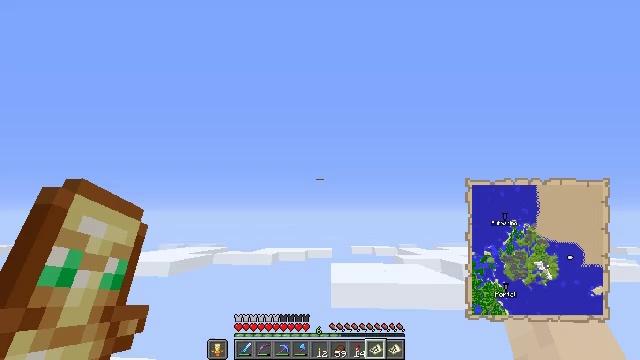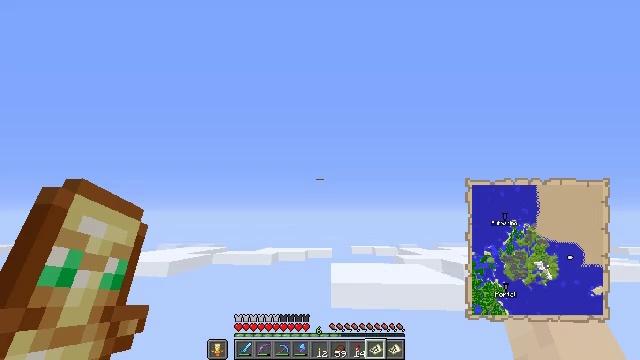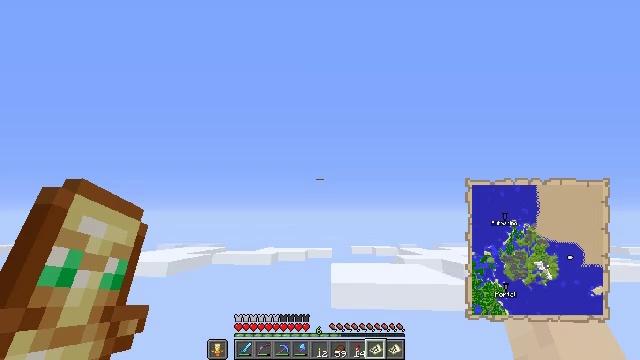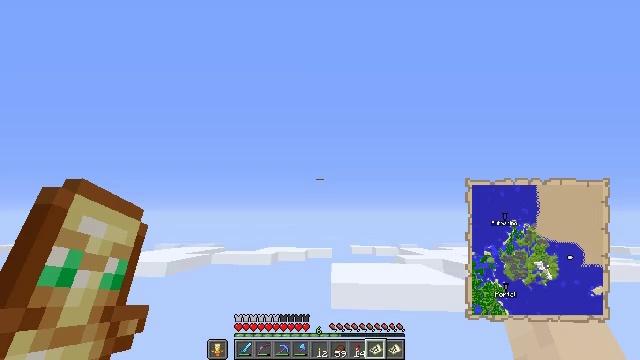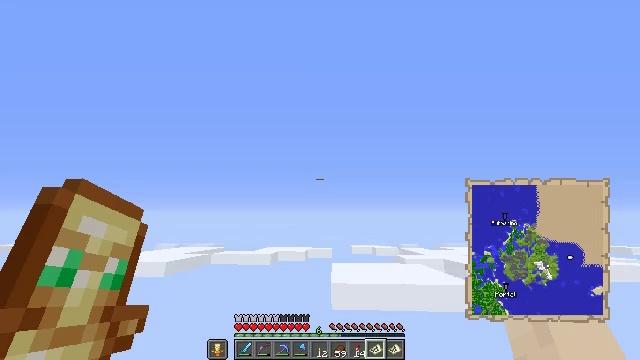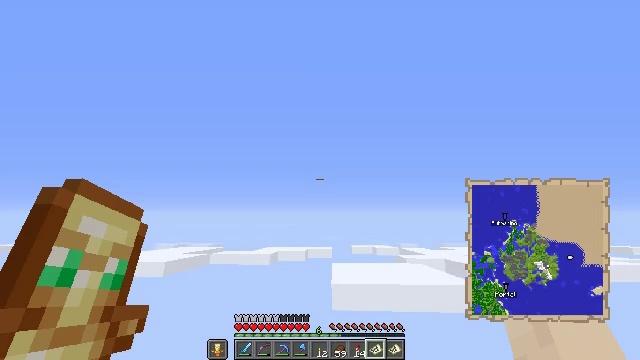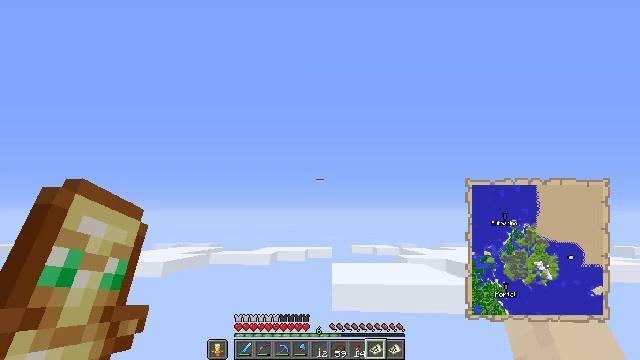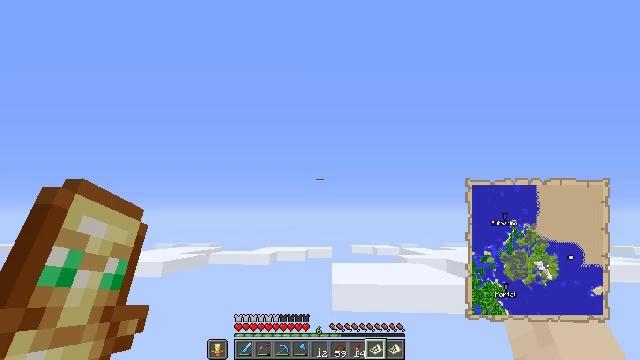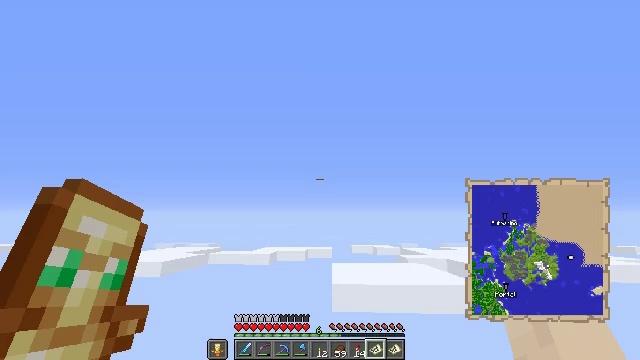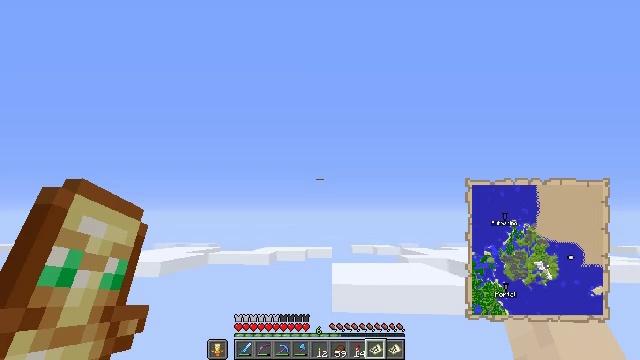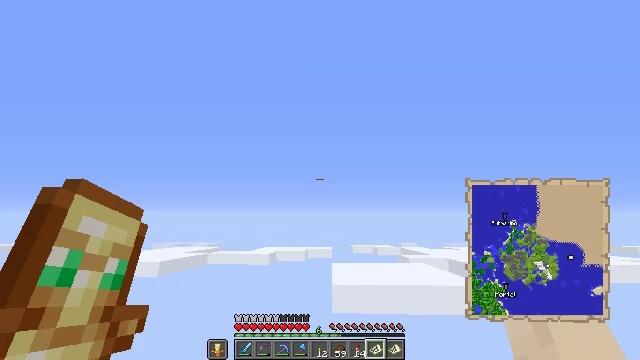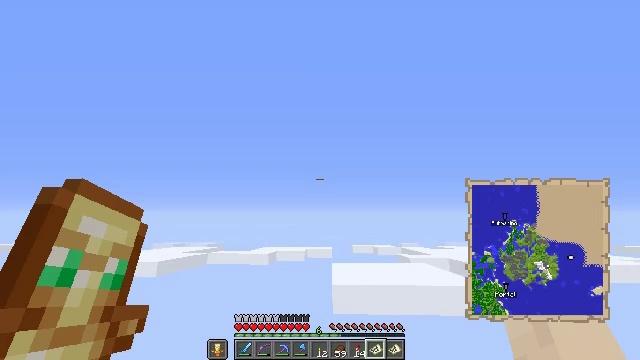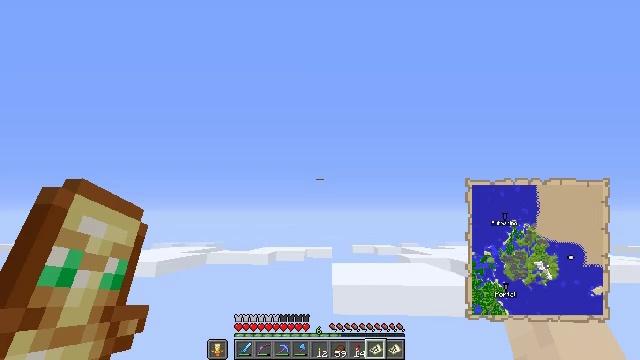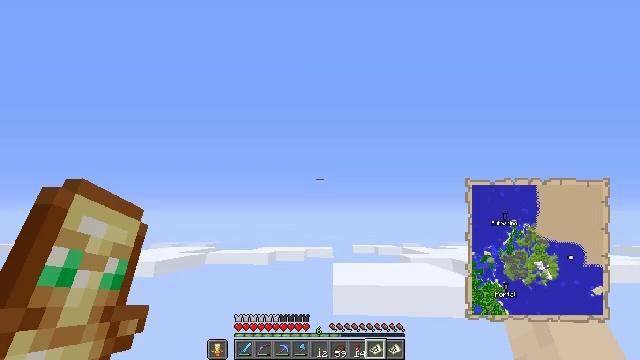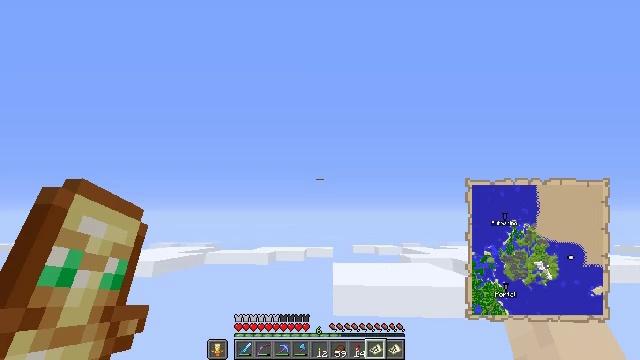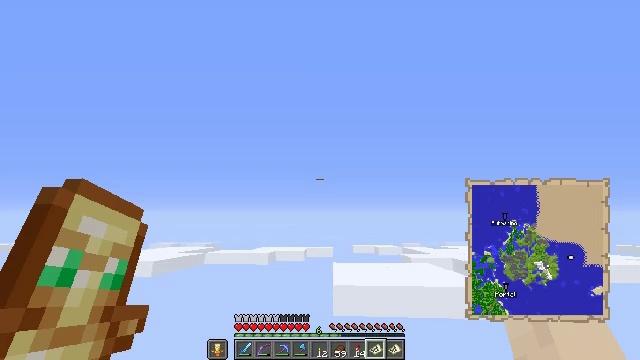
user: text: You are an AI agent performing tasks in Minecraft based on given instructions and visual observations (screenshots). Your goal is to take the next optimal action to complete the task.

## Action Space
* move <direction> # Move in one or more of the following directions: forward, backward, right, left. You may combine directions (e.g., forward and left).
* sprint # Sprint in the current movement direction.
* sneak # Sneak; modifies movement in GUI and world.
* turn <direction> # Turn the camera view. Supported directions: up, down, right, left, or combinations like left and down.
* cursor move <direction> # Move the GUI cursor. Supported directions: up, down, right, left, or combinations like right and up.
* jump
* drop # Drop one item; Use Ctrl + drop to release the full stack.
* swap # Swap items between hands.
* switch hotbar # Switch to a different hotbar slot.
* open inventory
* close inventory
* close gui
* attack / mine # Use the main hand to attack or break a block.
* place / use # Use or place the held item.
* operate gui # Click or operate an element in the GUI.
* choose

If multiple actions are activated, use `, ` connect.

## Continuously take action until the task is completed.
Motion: motion action
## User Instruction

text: Gather hay blocks from the farm.
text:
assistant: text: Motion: move forward
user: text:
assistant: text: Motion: move forward, sprint
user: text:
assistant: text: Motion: move forward
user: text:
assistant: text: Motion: move forward
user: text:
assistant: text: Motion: move forward
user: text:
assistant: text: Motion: move forward
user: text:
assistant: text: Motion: move forward
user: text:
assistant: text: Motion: move forward
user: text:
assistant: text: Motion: move forward
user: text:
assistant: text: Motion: move forward
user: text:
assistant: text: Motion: move forward
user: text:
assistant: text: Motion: move forward
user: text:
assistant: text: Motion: move forward
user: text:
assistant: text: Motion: move forward
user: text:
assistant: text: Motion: move forward
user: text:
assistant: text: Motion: move forward
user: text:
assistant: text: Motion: move forward
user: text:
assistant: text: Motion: move forward
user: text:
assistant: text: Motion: move forward
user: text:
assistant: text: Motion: move forward
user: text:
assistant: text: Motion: move forward
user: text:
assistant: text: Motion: move forward
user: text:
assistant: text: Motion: move forward
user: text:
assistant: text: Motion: move forward
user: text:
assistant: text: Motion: move forward
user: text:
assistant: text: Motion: move forward
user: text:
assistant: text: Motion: move forward
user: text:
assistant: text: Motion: move forward
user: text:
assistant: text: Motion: move forward
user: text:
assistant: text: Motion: move forward